Interaction volume radius: 5 \u00c5
Interaction volume height: 30 \u00c5
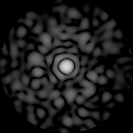
Disorder parameter: 0.8274